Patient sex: F
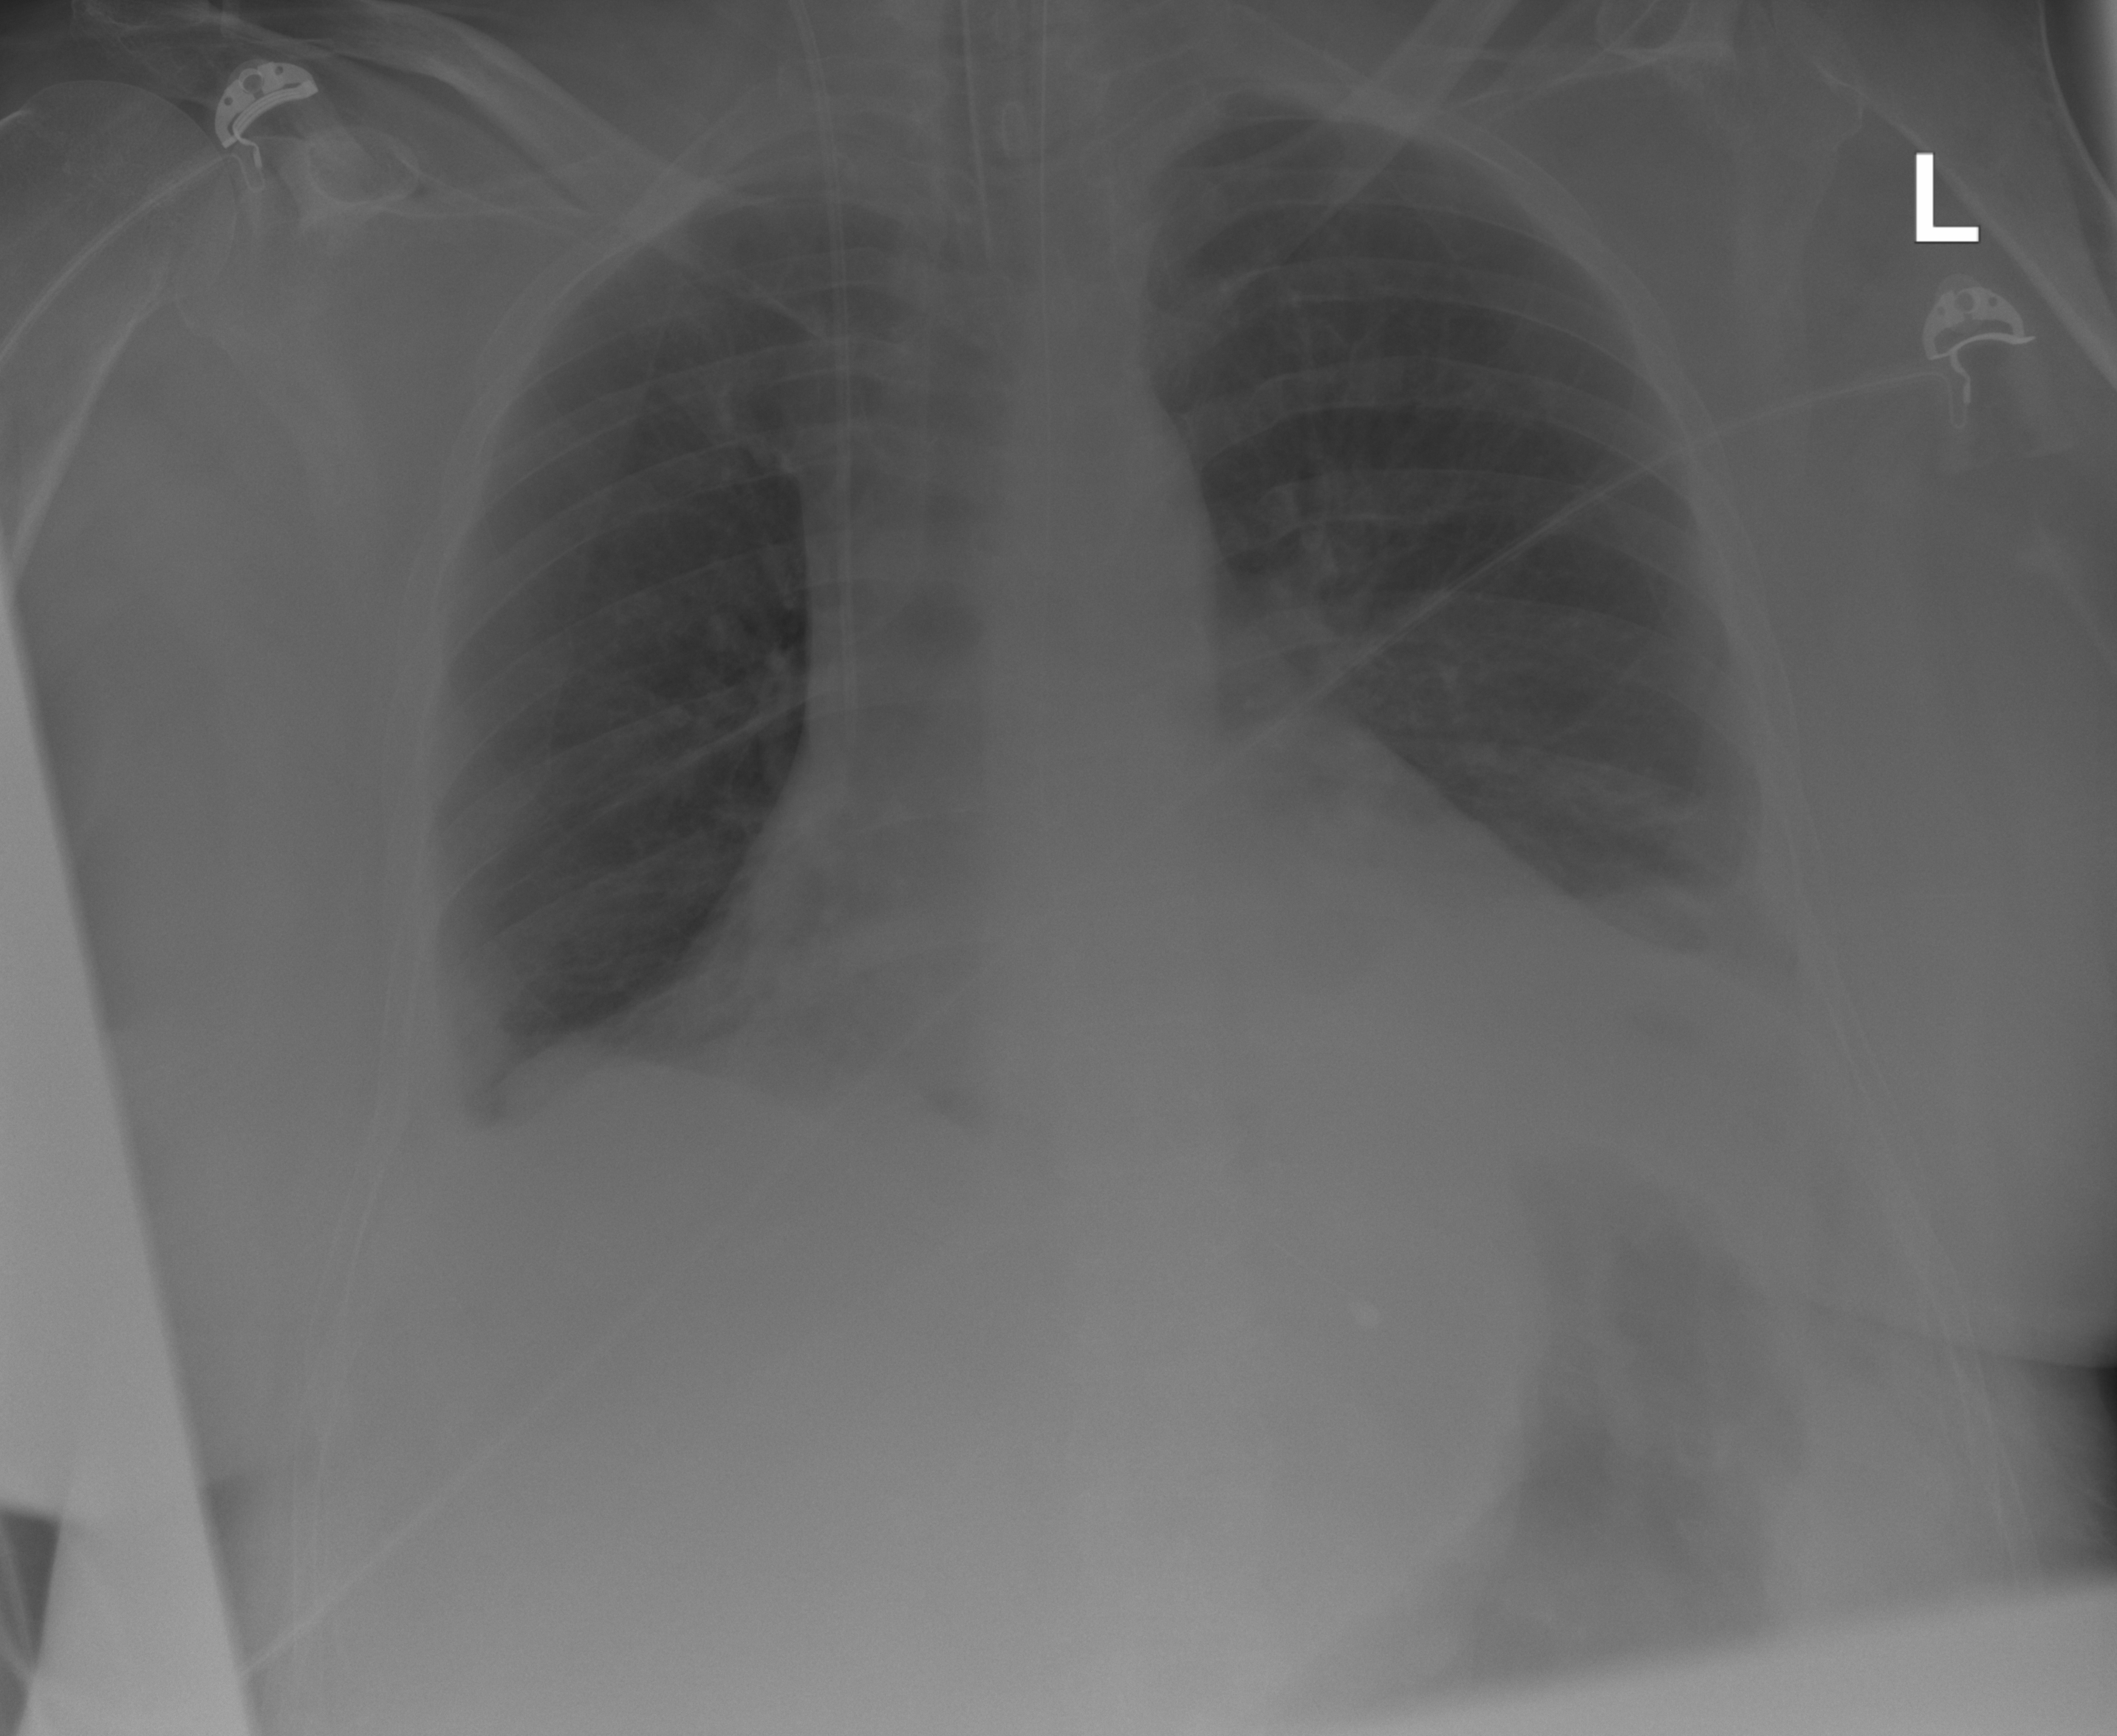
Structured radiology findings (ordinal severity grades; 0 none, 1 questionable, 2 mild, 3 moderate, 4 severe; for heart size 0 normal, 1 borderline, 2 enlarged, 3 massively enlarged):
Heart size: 0
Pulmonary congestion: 0
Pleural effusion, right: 2
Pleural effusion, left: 2
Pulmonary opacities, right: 0
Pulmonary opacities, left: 0
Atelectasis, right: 2
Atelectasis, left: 2